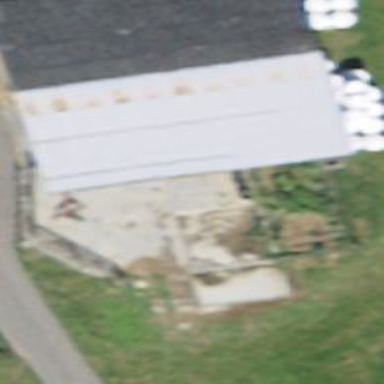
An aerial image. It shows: Rural barn.